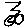
Label: zigzag